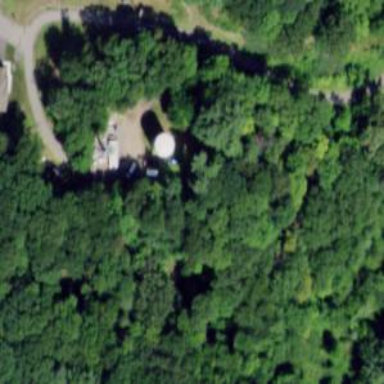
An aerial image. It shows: Storage tank that is man-made.